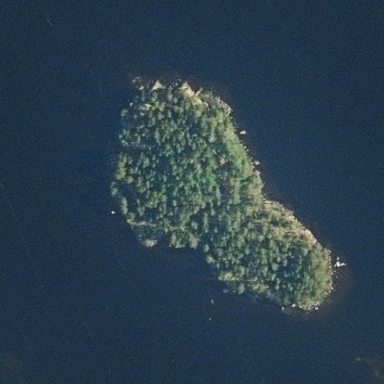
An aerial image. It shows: Islet in woodland nature reserve.